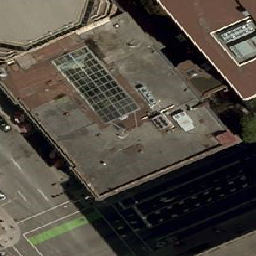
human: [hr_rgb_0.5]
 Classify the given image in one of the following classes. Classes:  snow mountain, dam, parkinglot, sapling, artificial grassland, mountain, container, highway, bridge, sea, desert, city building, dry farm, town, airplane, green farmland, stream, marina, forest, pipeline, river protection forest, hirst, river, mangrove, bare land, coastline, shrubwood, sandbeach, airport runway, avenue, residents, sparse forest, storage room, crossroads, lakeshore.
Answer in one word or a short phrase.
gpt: city building